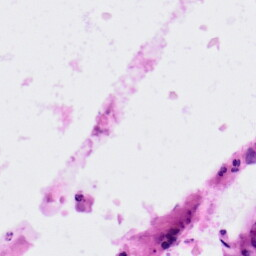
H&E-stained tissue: Colon